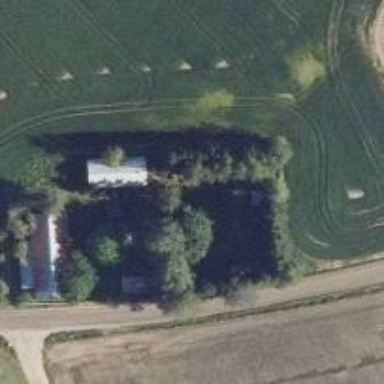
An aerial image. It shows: Farm.